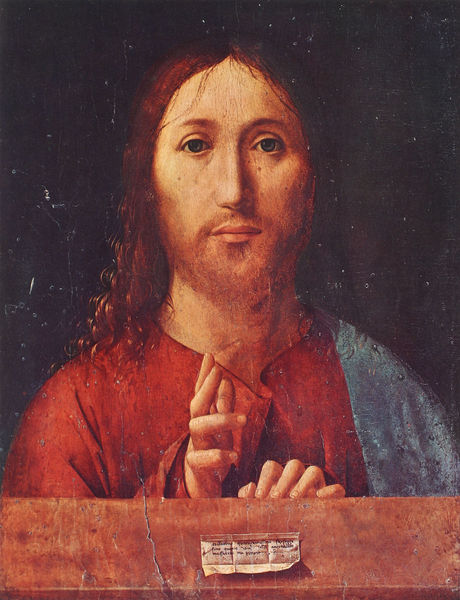
Titel: Salvator Mundi
Künstler: Antonello Messina
Institution: London, National Gallery
Schlagwörter: blau, gemälde, hand, kopf, mann, finger, geste, haar, licht, mund, nase, schwarz, tisch, rot, malerei, bart, augen, gesicht, hände, portrait, porträt, gewand, haare, mantel, frontal, lippen, locken, schrift, papier, ölfarbe, zettel, christus, jesus, segen, heiland, ikone, riss, schrif, segensgestus, segnend, christuss